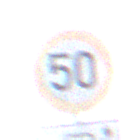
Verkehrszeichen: Geschwindigkeit50
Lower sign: HinweisDurchSinnbild22
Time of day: Midday
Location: Outdoor (Nature)
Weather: PartlyCloudy
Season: NotSpecified
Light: Natural